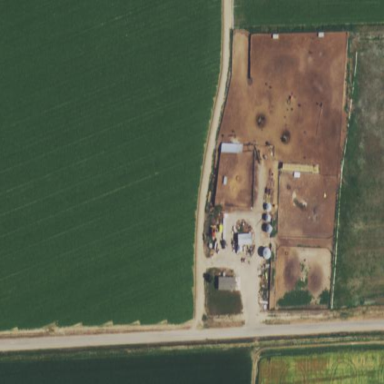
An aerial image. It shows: Farmyard area.